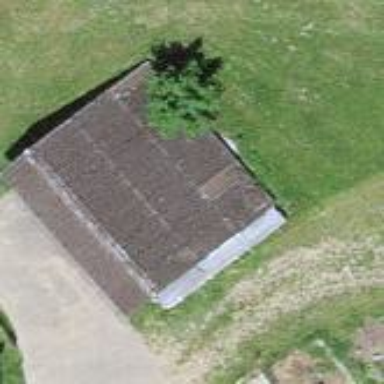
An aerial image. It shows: Shed building.